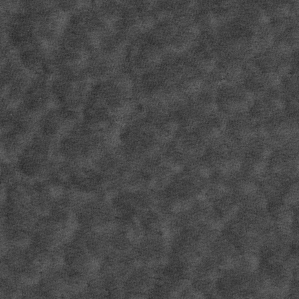
Label: frost